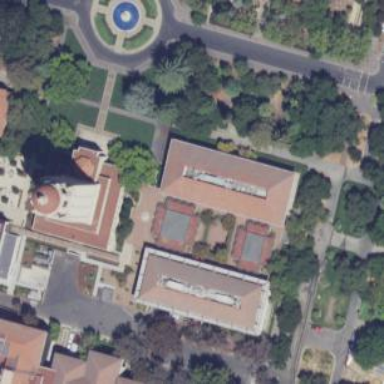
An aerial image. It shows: College or university.